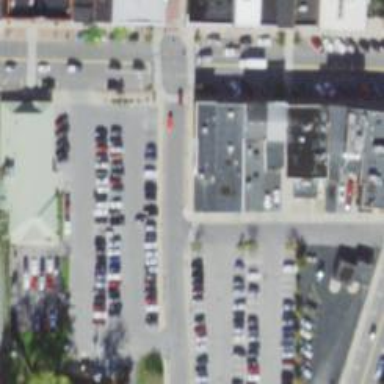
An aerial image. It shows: Parking space is available.